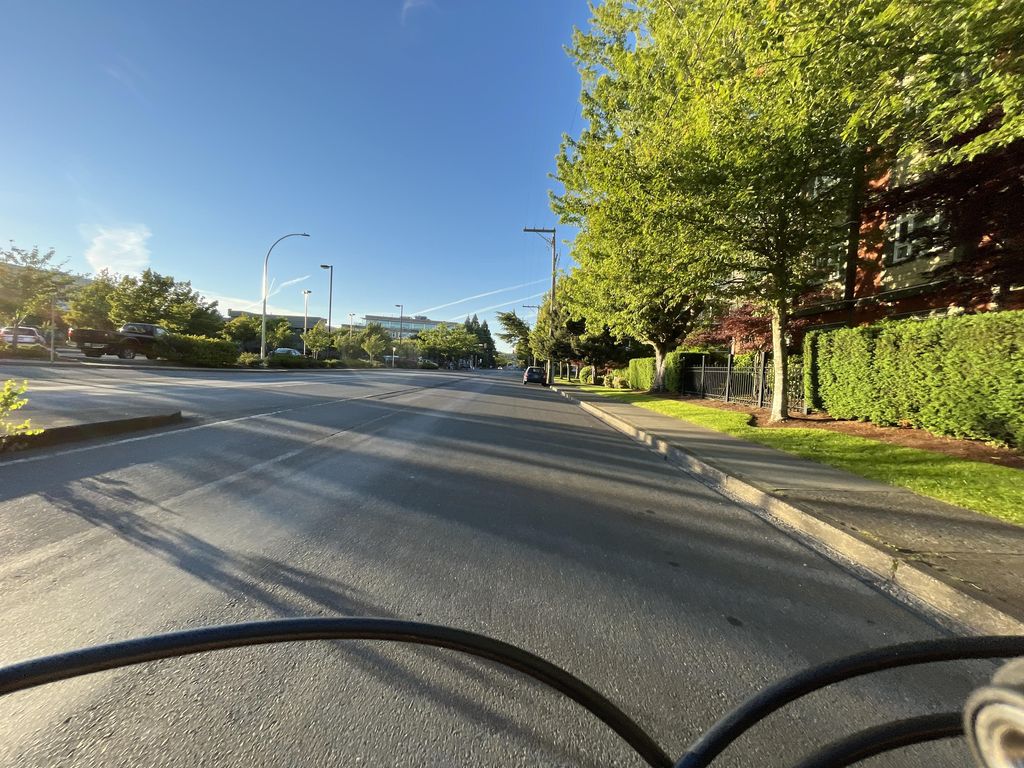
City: victoria